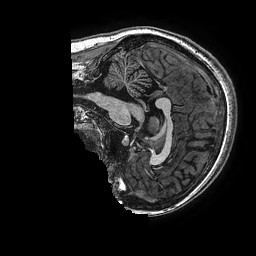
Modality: T1w
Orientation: sagittal
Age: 17
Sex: female
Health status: ill
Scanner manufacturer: ge
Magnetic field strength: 3 T
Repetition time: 0.00766 s
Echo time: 0.003476 s